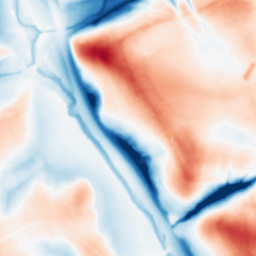
Category: multiscale
Decomposition family: dog
Decomposition parameters: sigma_low: 1
sigma_high: 20
Upsampling method: quartic
Upsampling parameters: scale: 4
Upsampling scale: 4